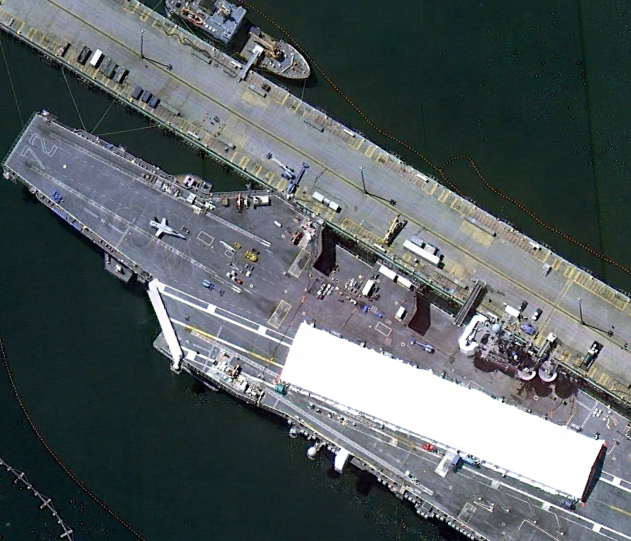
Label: Nimitz-class_aircraft_carrier